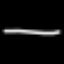
Label: line